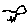
Label: bird